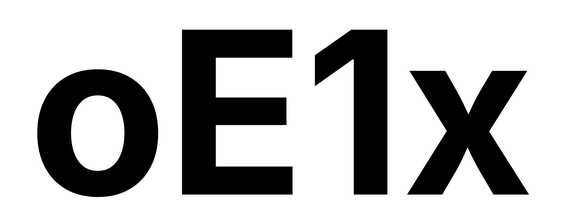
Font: Inter_Bold